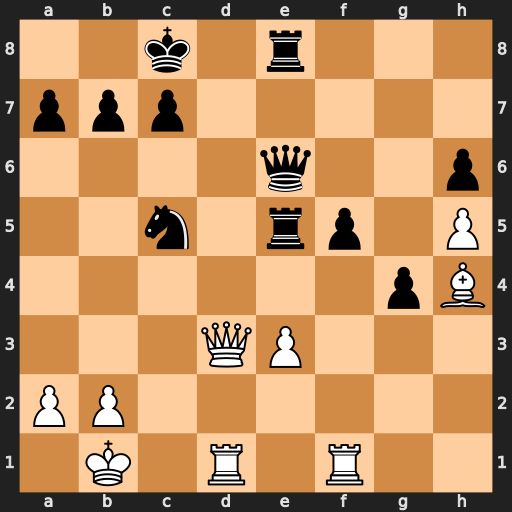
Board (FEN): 2k1r3/ppp5/4q2p/2n1rp1P/6pB/3QP3/PP6/1K1R1R2
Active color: w
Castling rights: -
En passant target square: -
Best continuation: Qd8+ Rxd8 Rxd8#